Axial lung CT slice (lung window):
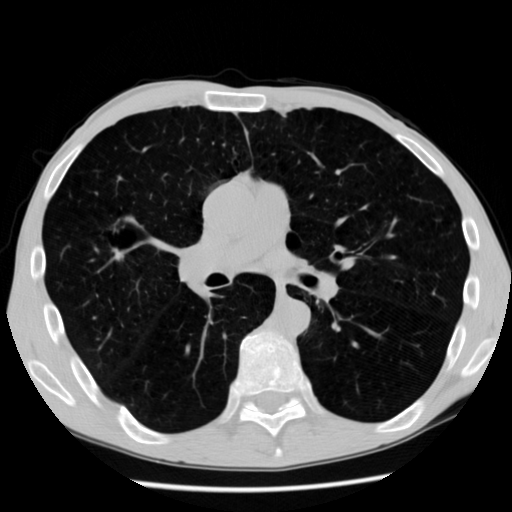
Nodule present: no